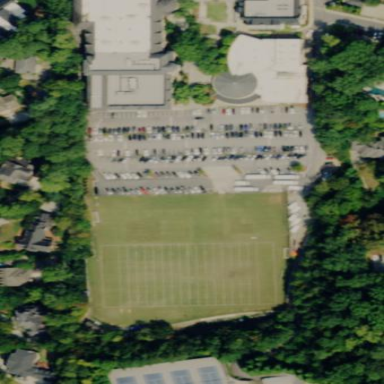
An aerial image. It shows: School.